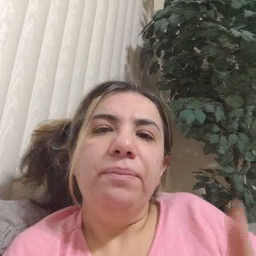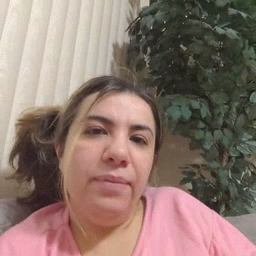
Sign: taste